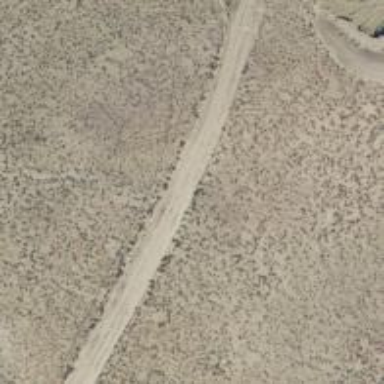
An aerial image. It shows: Service road.